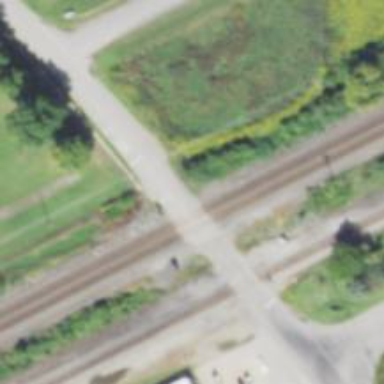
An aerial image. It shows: Level crossing with lights and barriers.